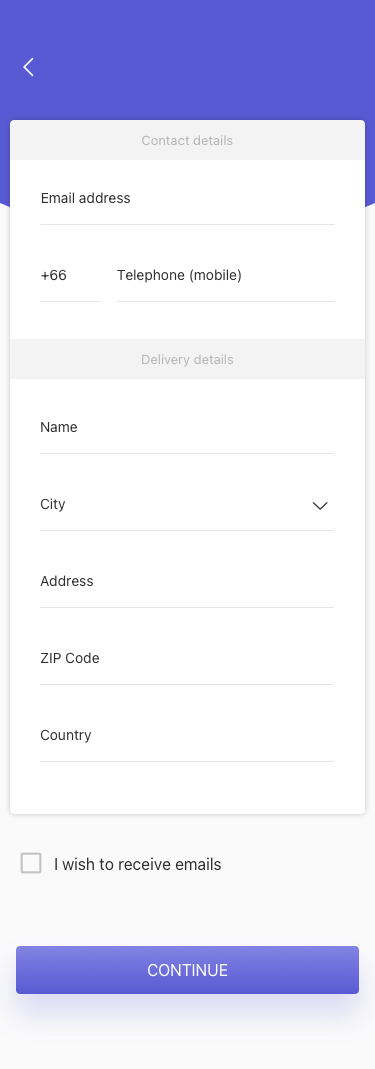
Text in this UI design:
CONTINUE
I wish to receive emails
City
Country
ZIP Code
Address
Name
Delivery details
Telephone (mobile)
+66
Email address
Contact details